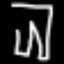
Label: pants